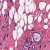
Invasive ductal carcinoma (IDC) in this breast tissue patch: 1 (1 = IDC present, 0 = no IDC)